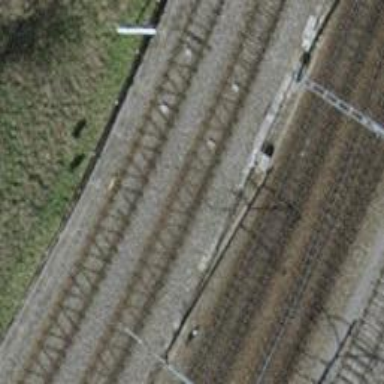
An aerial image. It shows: Solitary milestone along the railway.